Question: I'm having an issue with my program for some homework I'm working on. I have multiple while loops in my program and it seems that the ones after the first one are causing the first one to just re-print the data I've already had the user input.
'''
repeat = 'y'
p = 'y'
b = 'y'
s = 'y'
while repeat != 'n':
while p == 'y':
stocksPurchased = float(input("Number of stocks purchased: "))
if stocksPurchased < 0:
print("Negative Values are not allowed. Please re-enter.")
else:
p = 'n'
while b == 'y':
pricePerStockBought = float(input("Amount per stock purchased in $: "))
if pricePerStockBought < 0:
print("Negative Values are not allowed. Please re-enter.")
else:
b = 'n'
while c == 'y':
commissionWhole = float(input("Commission Rate as a percent %: "))
if commissionWhole < 0:
print("Negative Values are not allowed. Please re-enter.")
else:
c = 'n'
while s == 'y':
pricePerStockSold = float(input("Amount per stock sold in $: "))
if pricePerStockSold < 0:
print("Negative Values are not allowed. Please re-enter.")
else:
s = 'n'
commissionRate = commissionWhole/100
grossPurchasePrice = stocksPurchased*pricePerStockBought
purchaseCommission = grossPurchasePrice*commissionRate
totalPurchasePrice = grossPurchasePrice+purchaseCommission
grossSalesPrice = stocksPurchased*pricePerStockSold
saleCommission = grossSalesPrice*commissionRate
netSalePrice = grossSalesPrice-saleCommission
totalCommissionPaid = purchaseCommission+saleCommission
profit = netSalePrice-totalPurchasePrice
profitPercentage = (profit/grossPurchasePrice)*100
print("Commission Fee paid after buying: $", format(purchaseCommission, ',.2f'))
print("Amount stock sold for: $", format(grossSalesPrice, ',.2f'))
print("Commission Fee paid after selling: $", format(saleCommission, ',.2f'))
print("Total Commission Paid: $", format(totalCommissionPaid, ',.2f'))
print("Total Profit made: $", format(profit, ',.2f'))
print("Profit Percentage: %", format(profitPercentage, ',.1f'))
if profitPercentage >= 8:
print("Congrats! You beat the index fund!")
elif 0 <= profitPercentage < 8:
print("Well, you still made money")
elif profitPercentage == 0:
print("Nothing gained, nothing lost")
else:
print("Perhaps the stock market isn't for you")
if totalCommissionPaid > profit:
print("Seems you should either pick different stocks, or find a cheaper broker")
repeat = input("Would you like to go again y/n?: ")
'''
If I enter 'y' here the program repeats but instead of re-prompting for the numbers it just re-prints the data from the previous run.
For example if I enter in the numbers: '1000, 10, 5, 15' respectively it will just reprint the same numbers from before.

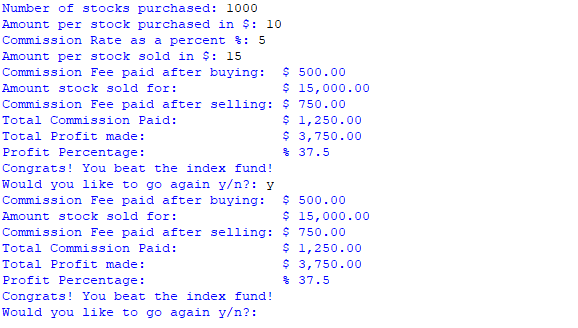
Answer: Set the values of 'p', 'b', 'c' and 's' to ''y''.